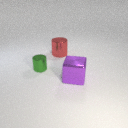
large purple metal cube to the right of small green metal cylinder